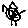
Label: flower